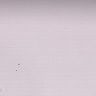
Metastatic tissue present: no